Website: apple
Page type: customer-info-address
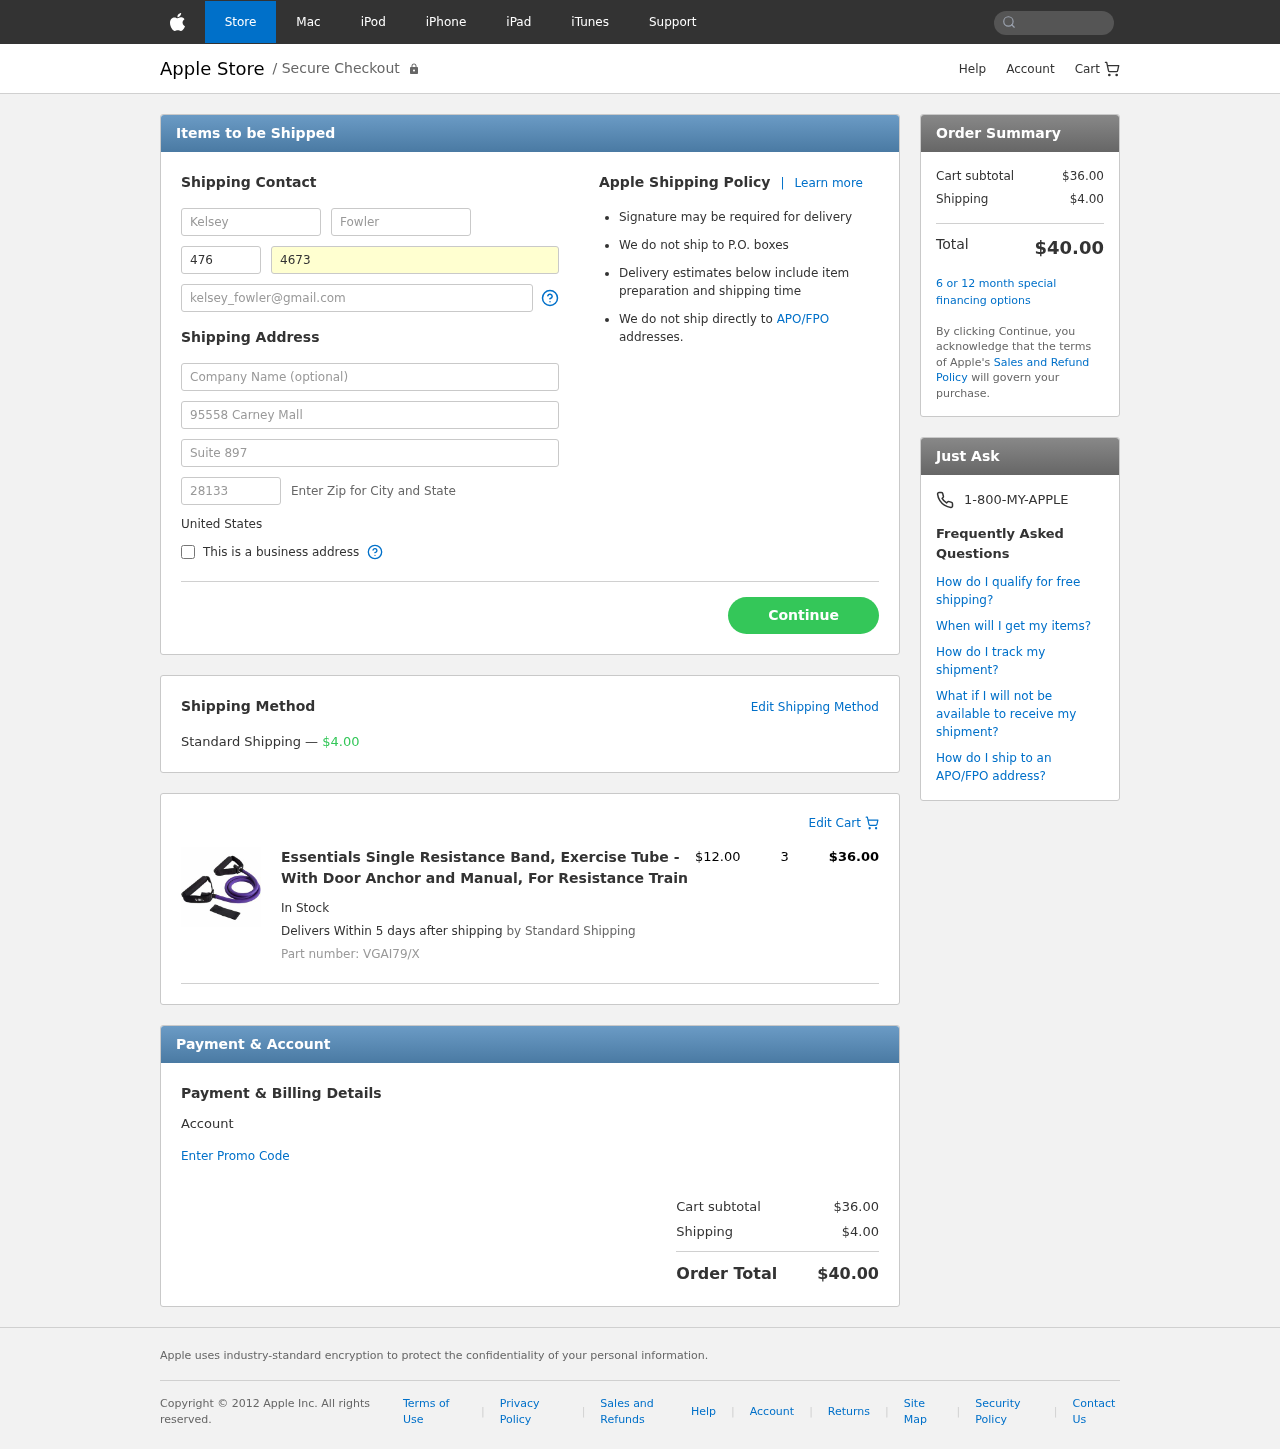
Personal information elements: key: PII_COUNTRY
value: United States
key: PII_FIRSTNAME
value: Kelsey
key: PII_LASTNAME
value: Fowler
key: PII_PHONE_AREA
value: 476
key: PII_PHONE_LINE
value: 4673
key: PII_EMAIL
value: kelsey_fowler@gmail.com
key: PII_STREET
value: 95558 Carney Mall
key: PII_STREET2
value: Suite 897
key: PII_POSTCODE
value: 28133
Product elements: key: PRODUCT1_NAME
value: Essentials Single Resistance Band, Exercise Tube - With Door Anchor and Manual, For Resistance Train
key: PRODUCT1_PRICE
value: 12
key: PRODUCT1_QUANTITY
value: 3
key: PRODUCT1_SKU
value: VGAI79/X
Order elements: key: ORDER_SHIPPING_COST
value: $4.00
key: ORDER_ITEM_TOTAL
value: $36.00
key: ORDER_SUBTOTAL
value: $36.00
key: ORDER_TOTAL
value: $40.00